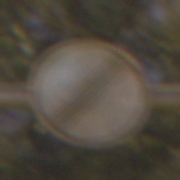
Verkehrszeichen: EndeSaemtlicherBegrenzungen
Umgebung: Outdoor, Suburban
Tageszeit: Night
Wetter: PartlyCloudy
Licht: Artificial
Jahreszeit: NotSpecified
Kontrast: HighContrast